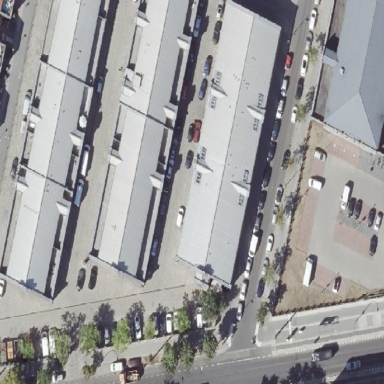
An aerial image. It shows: Retail area.